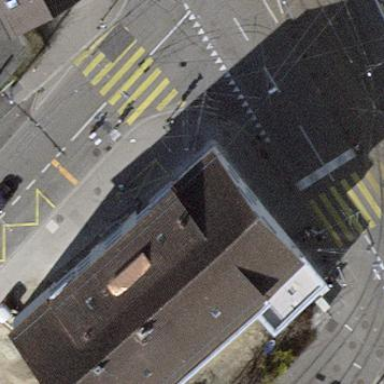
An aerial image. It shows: The roof of the building is gabled in shape.